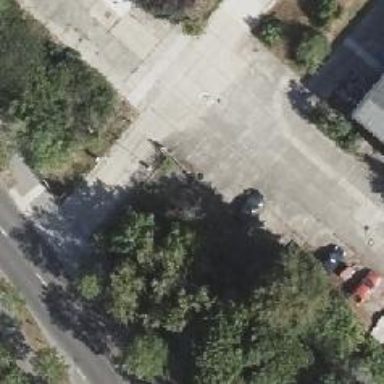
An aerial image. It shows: Concrete driveway serving as service road.